Question: I know by the question, you will say Drag and Drop Functionality is already avaliable, Yes that is true,
I am trying to add the Drag and Drop functionality to the showFilters Option which comes up in the Angular JS ng-Grid, I am providing an Image here, I am working with same examples, so do not have much code to share, almost all is same as per examples on the ng-grid on angular JS website.
the Image below, where i am trying the Drag and Drop functionality inside that pane only.

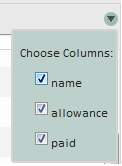
Answer: Used the Class to handle the Dragging of the components and work flawlessly. Just ad the class of the jquery UI draggable and its done